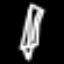
Label: pencil